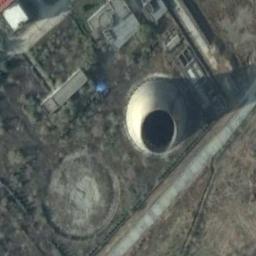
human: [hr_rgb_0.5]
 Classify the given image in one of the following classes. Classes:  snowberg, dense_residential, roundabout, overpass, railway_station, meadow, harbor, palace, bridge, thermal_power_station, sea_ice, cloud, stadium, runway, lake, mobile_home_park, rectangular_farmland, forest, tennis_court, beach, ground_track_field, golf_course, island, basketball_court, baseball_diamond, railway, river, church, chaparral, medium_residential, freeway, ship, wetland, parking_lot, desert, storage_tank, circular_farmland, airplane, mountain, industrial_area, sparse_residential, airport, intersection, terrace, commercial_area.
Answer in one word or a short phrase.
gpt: thermal_power_station